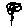
Label: flower